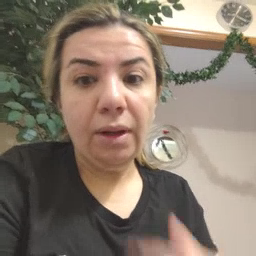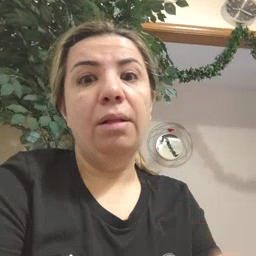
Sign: like